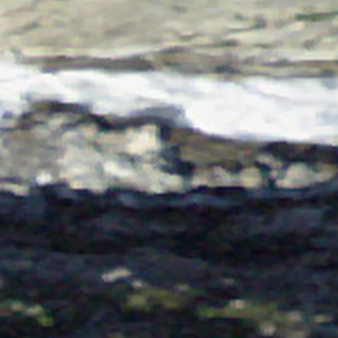
Label: other